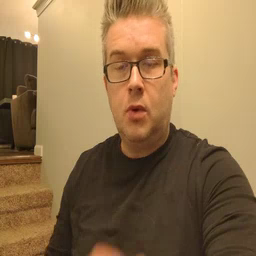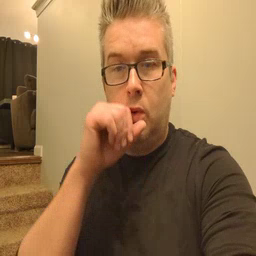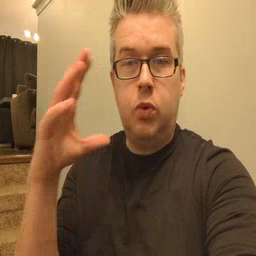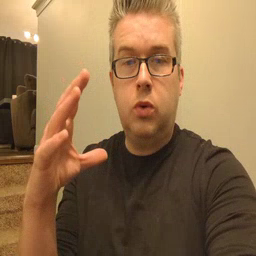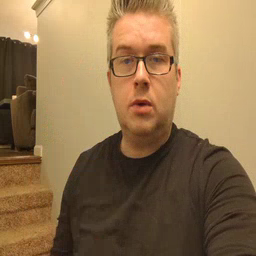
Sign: balloon